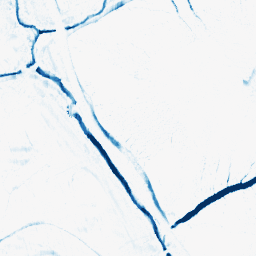
Category: morphological
Decomposition family: morphological_ellipse
Decomposition parameters: operation: closing
width: 10
height: 5
Upsampling method: quartic
Upsampling parameters: scale: 2
Upsampling scale: 2